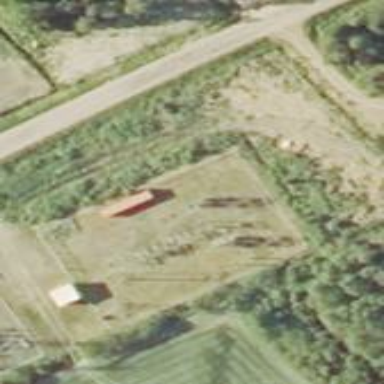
000 volts."